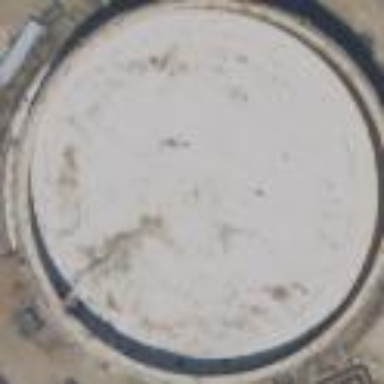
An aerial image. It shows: Storage tank building.